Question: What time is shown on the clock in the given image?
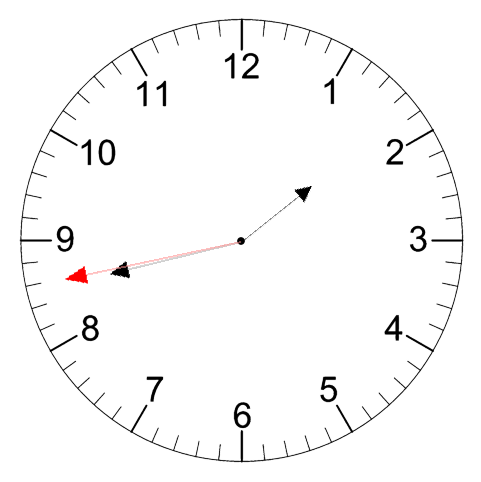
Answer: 01:42:43